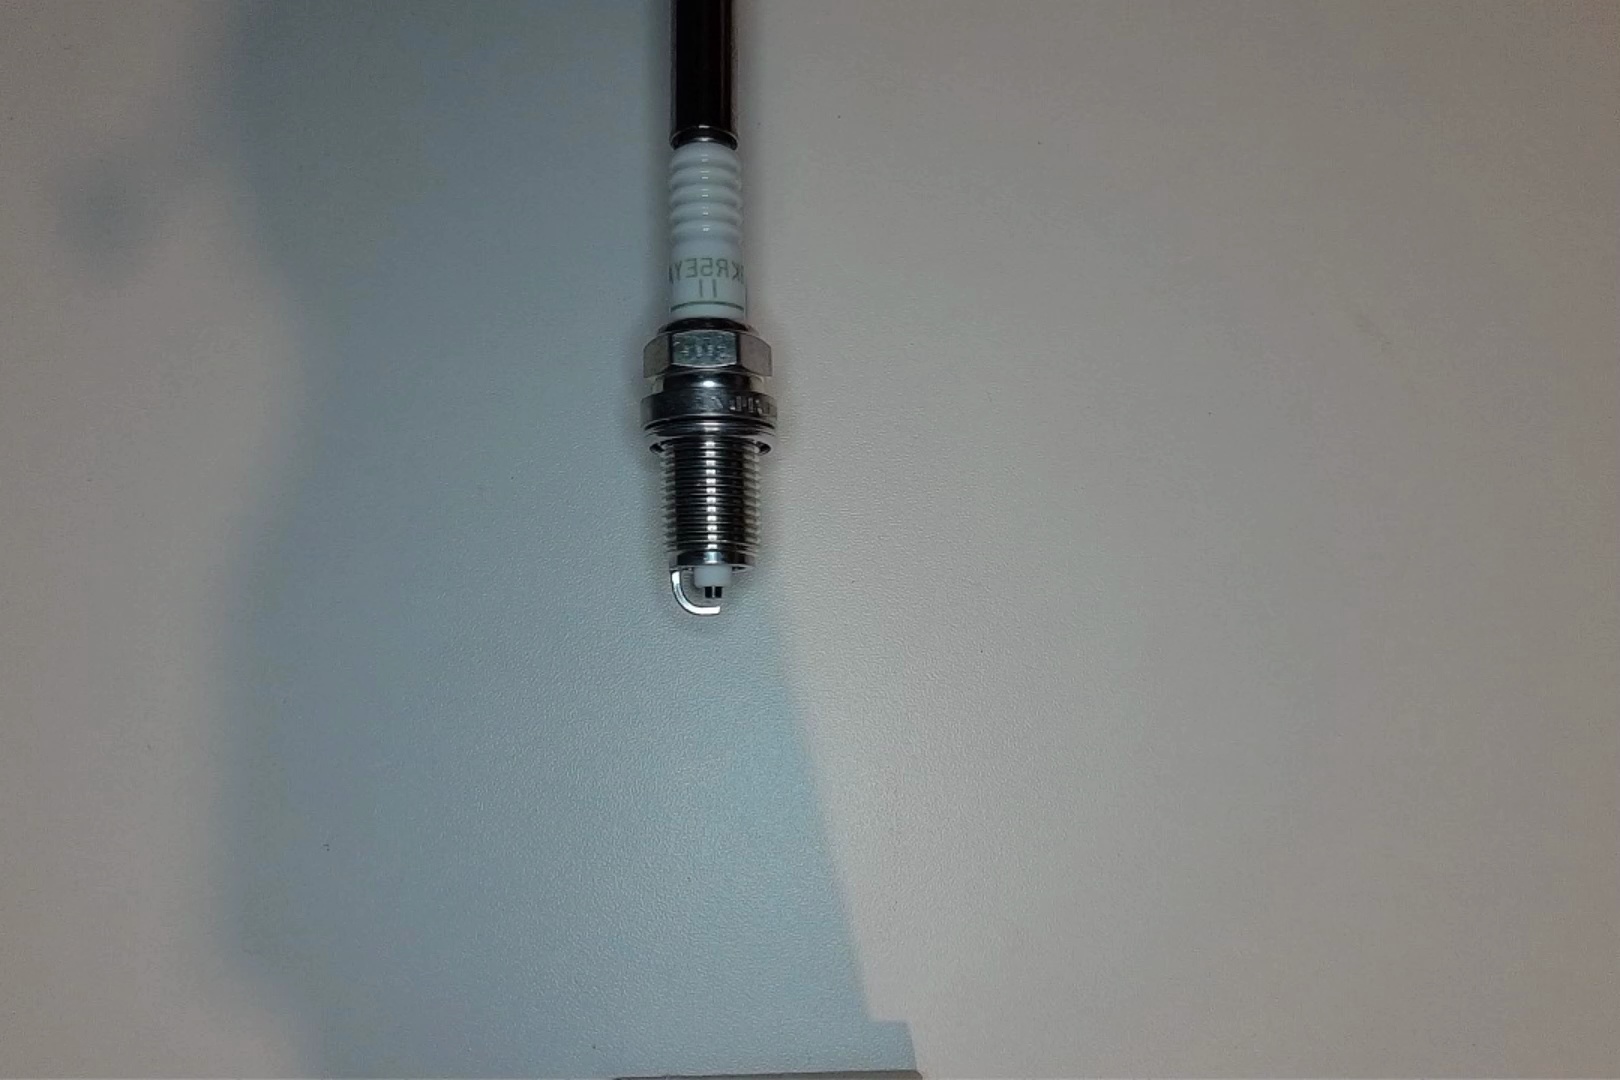
Label: normal